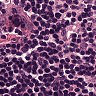
Metastatic tissue present: no